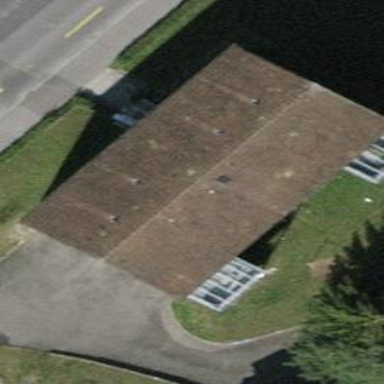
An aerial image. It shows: Flat-roofed apartment building.